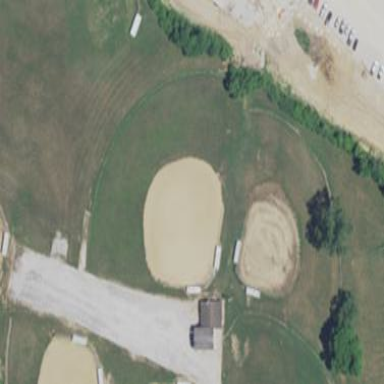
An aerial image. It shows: Baseball pitch for leisure land.